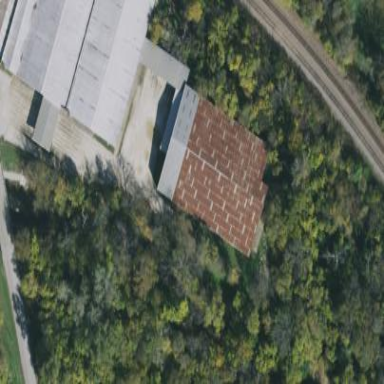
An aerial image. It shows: Industrial building.